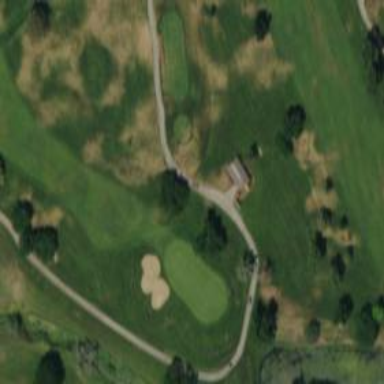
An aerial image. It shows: Path designated for golf carts.